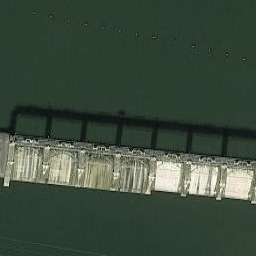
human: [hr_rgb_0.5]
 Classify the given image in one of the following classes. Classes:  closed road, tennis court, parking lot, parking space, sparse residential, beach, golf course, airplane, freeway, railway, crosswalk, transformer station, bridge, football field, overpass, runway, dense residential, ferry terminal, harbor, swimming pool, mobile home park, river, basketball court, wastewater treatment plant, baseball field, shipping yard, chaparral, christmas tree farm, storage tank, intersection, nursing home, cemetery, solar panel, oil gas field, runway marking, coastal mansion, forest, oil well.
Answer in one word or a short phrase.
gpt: bridge